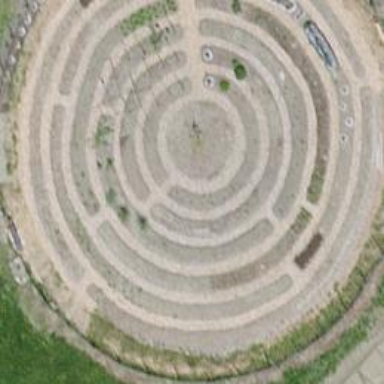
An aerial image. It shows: Maze attraction.